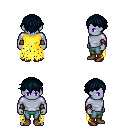
a pixel art fantasy rpg character, male body template, dark elf, purple skin, yellow tattered cape, teal pants, raven short bangs hairstyle, cloth bracers, brown shoes, four views (front, back, left, right), 2x2 character sprite sheet, small pixel art, hard edges, no anti-aliasing